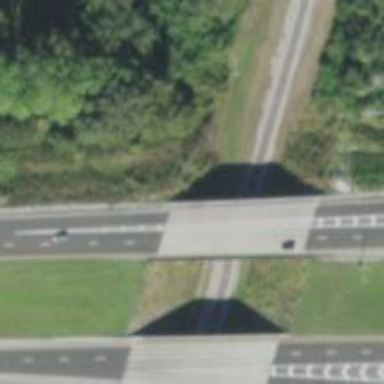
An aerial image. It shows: Bridge over motorway link with diamond junction.